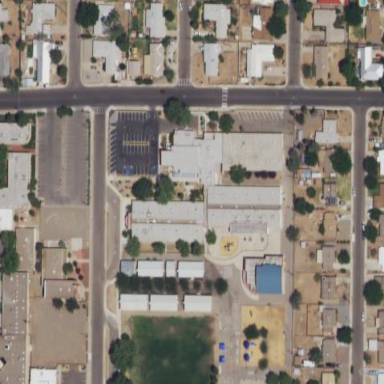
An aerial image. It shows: School building.